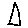
Label: triangle